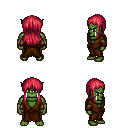
a pixel art fantasy rpg character, male body template, orc, green skin, brown robe, magenta pants, ruby red unkempt hairstyle, cloth bracers, four views (front, back, left, right), 2x2 character sprite sheet, small pixel art, hard edges, no anti-aliasing